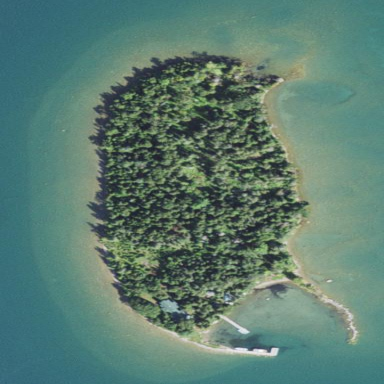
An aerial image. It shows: Islet.